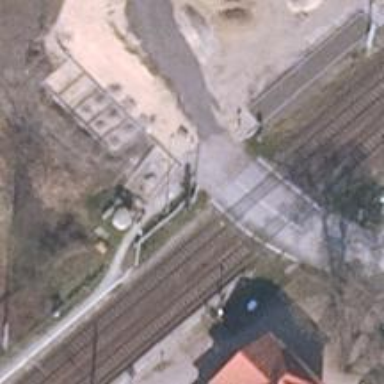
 with repeated signals along the railway line."